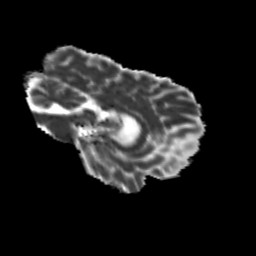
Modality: MD
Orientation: sagittal
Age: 36
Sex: male
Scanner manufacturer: siemens
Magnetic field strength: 3 T
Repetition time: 3.5 s
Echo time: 0.104 s